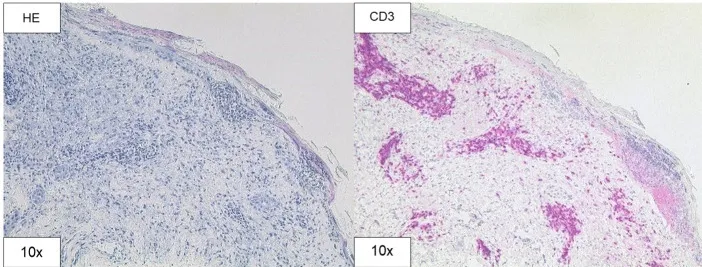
Histopathology. (A) H&E and CD3 staining (original magnification 10x) of the skin biopsy of the chest demonstrating interface dermatitis with colloid bodies, perifollicular mucin, and mixed immune cells, containing lymphocytes, histiocytes, and neutrophil granulocytes.
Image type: pathology (h&e)